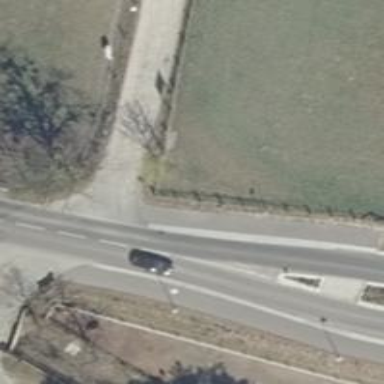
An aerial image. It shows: Asphalt sidewalk.